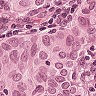
Metastatic tissue present: yes